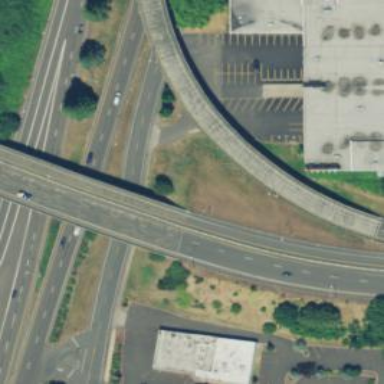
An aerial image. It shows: Bridge crossing over highway trunk expressway.